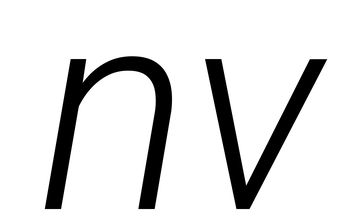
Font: Roboto-Italic_Light_Italic